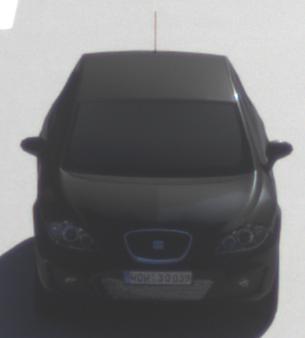
Make: SEAT
Model: Leon 1.4
Detailed model: Leon (1P)
Model produced from: 2009/04
Model produced until: 2010/08
Doors: 5
Color: black
Road condition: dry road
Daytime: midday
Contrast: high contrast